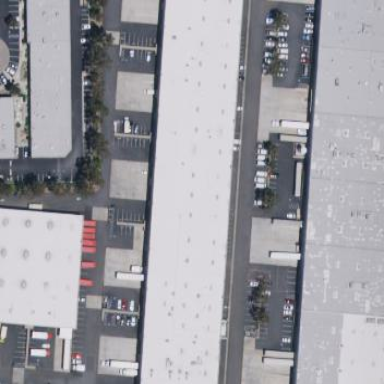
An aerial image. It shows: Industrial building.